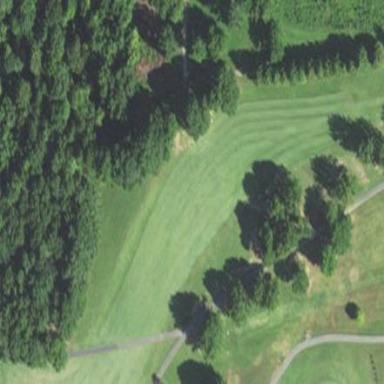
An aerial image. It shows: Rough grassy area used for golf.